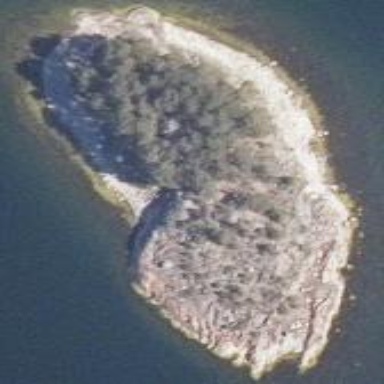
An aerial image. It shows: Islet located along the natural coastline.